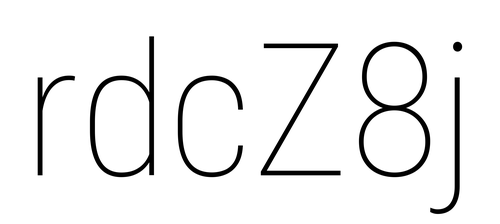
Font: Roboto_Condensed_Thin